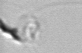
Label: detritus